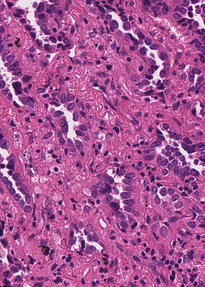
Tumor epithelial tissue: yes
Tumor-associated stroma tissue: yes
Normal tissue: no